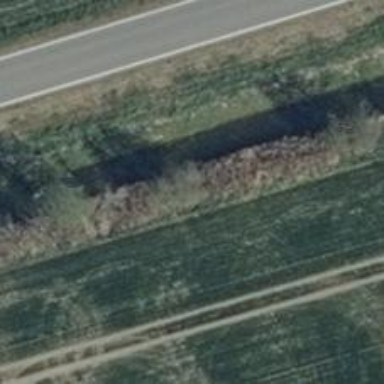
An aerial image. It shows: Row of deciduous broadleaved trees.